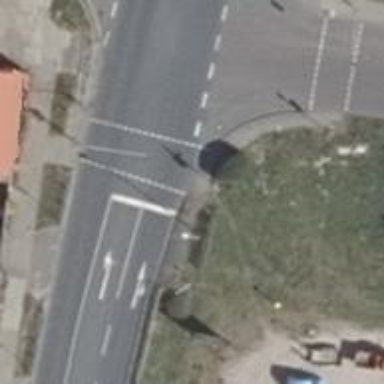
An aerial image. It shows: Road with traffic signals controlling the flow of traffic.